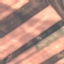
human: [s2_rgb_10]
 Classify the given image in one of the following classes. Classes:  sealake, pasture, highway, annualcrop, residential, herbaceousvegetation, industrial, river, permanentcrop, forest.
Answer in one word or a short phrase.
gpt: AnnualCrop